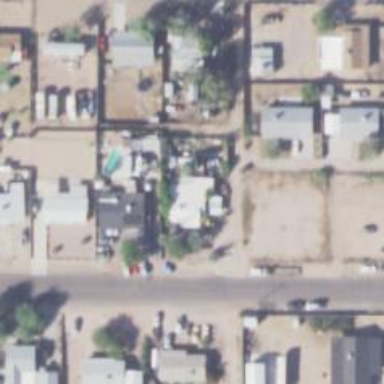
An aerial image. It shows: Alley classified as service road.